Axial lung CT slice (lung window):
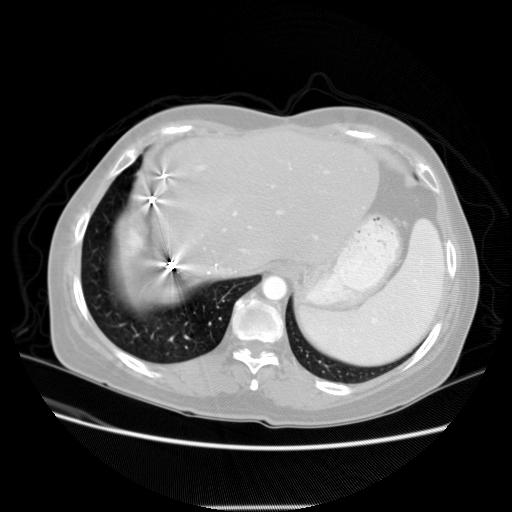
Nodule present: no